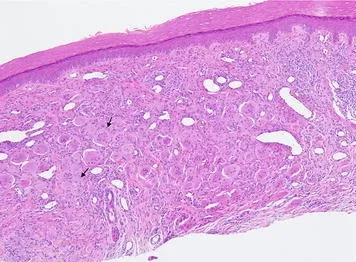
Skin biopsy from a red-brown papule on the right dorsal hand (Fig. 2) demonstrated numerous multinucleated histiocytes (arrows) infiltrating between the collagen bundles in the superficial dermis. There is a Grenz zone separating the epidermis from the dermal tumor. Additionally, there are an increased number of blood vessels amongst the histiocytes, as well as scattered lymphocytes.
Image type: pathology (h&e)